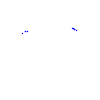
Particle: proton